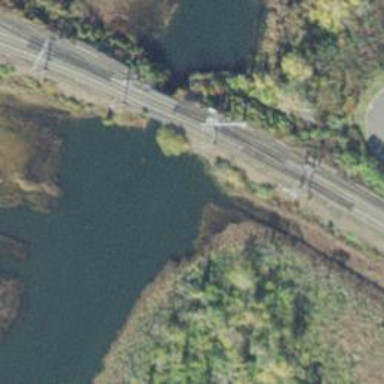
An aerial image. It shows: Railway track with contact line for electrification.